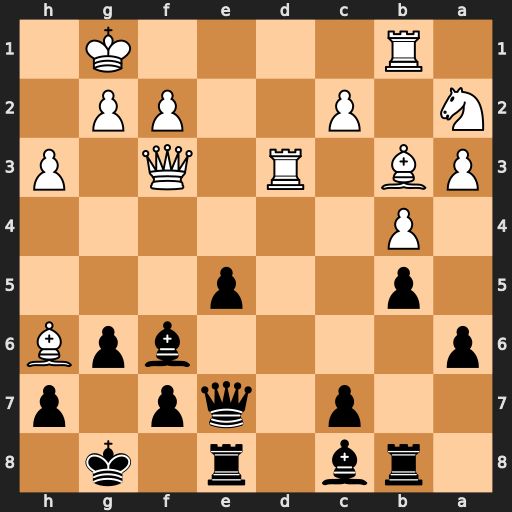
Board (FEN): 1rb1r1k1/2p1qp1p/p4bpB/1p2p3/1P6/PB1R1Q1P/N1P2PP1/1R4K1
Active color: b
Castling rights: -
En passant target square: -
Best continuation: e4 Re1 exf3 Rxe7 Bxe7